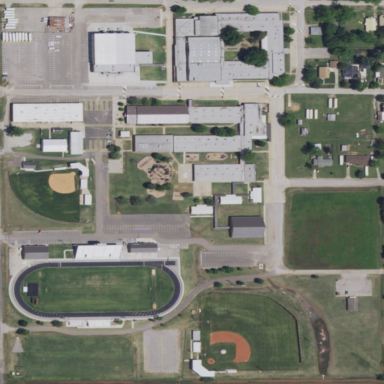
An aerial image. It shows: School.